Question: Can I change the color of 'NSTableView's border'. The gray line at the pointer.
Thanks.

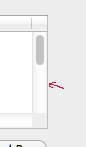
Answer: You need to SubClass your 'NSScrollView' . 'NSScrollView' doesn't usually do any drawing, and probably has a weird interaction with its child views in that way. I'd suggest putting something like
'''
- (void)drawRect:(NSRect)dirtyRect {
[super drawRect:dirtyRect];
// We're going to be modifying the state for this,
// so allow it to be restored later
[NSGraphicsContext saveGraphicsState];
// Choose the correct color; isFirstResponder is a custom
// ivar set in becomeFirstResponder and resignFirstResponder
[[NSColor redColor]set];
// Create two rects, one slightly outset from the bounds,
// one slightly inset
NSRect bounds = [self bounds];
NSRect innerRect = NSInsetRect(bounds, 2, 2);
NSRect outerRect = NSMakeRect(bounds.origin.x - 2,
bounds.origin.y - 2,
bounds.size.width + 4,
bounds.size.height + 4);
// Create a bezier path using those two rects; this will
// become the clipping path of the context
NSBezierPath * clipPath = [NSBezierPath bezierPathWithRect:outerRect];
[clipPath appendBezierPath:[NSBezierPath bezierPathWithRect:innerRect]];
// Change the current clipping path of the context to
// the enclosed area of clipPath; "enclosed" defined by
// winding rule. Drawing will be restricted to this area.
// N.B. that the winding rule makes the order that the
// rects were added to the path important.
[clipPath setWindingRule:NSEvenOddWindingRule];
[clipPath setClip];
// Fill the rect; drawing is clipped and the inner rect
// is not drawn in
[[NSBezierPath bezierPathWithRect:outerRect] fill];
[NSGraphicsContext restoreGraphicsState];
}
'''